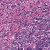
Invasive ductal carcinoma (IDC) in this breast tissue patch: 1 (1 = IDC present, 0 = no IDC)